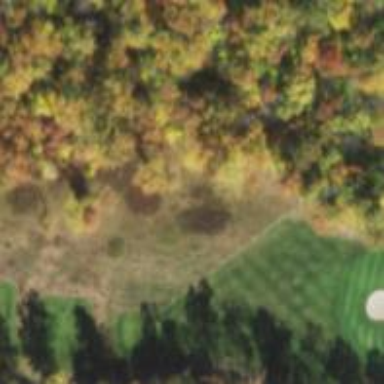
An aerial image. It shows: Rough grassy area used for golf.